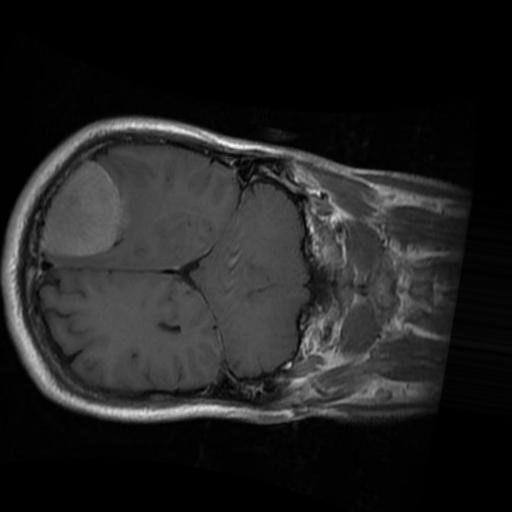
Label: brain_menin